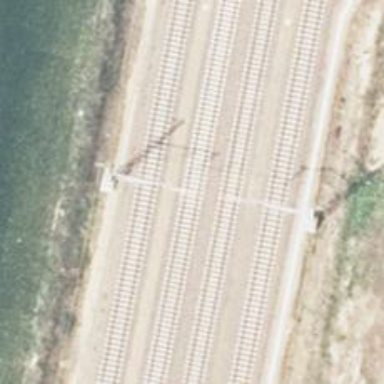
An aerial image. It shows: Railway milestone with catenary mast.